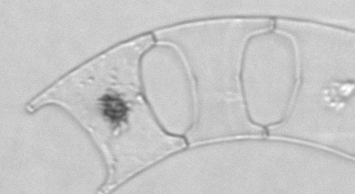
Label: Eucampia